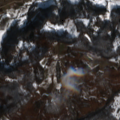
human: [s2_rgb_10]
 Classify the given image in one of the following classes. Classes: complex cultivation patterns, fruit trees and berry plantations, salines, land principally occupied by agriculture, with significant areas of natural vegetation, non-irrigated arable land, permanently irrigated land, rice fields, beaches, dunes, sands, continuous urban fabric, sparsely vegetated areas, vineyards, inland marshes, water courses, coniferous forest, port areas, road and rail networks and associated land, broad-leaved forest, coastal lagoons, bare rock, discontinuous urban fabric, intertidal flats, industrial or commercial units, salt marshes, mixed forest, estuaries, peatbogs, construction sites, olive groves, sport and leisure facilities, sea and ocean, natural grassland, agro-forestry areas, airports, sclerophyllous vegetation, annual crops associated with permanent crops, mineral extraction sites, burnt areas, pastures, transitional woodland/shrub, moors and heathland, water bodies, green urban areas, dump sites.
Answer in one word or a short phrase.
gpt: complex cultivation patterns, land principally occupied by agriculture, with significant areas of natural vegetation, broad-leaved forest